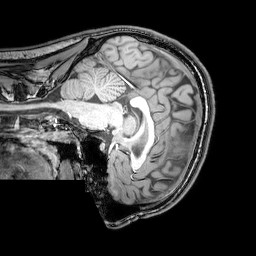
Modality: T1w
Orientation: sagittal
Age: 23
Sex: male
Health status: healthy
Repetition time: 0.081 s
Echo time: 0.037 s